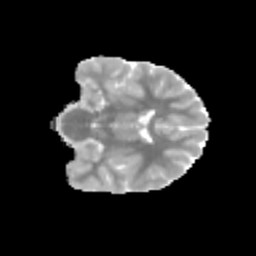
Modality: MD
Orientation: coronal
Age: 11
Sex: female
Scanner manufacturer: siemens
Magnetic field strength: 3 T
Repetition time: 3.8 s
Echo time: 0.07 s